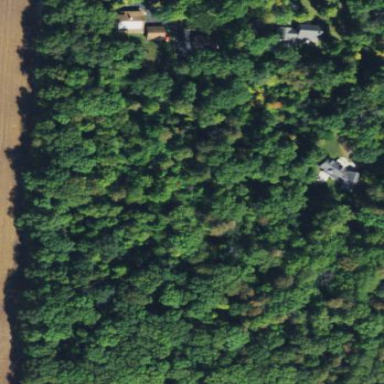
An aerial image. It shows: Serene woodland landscape.